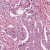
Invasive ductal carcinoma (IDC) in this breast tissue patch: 1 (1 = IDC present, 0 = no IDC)